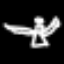
Label: angel